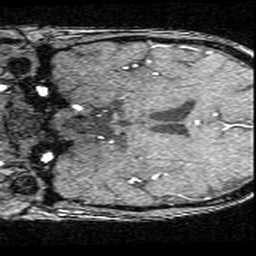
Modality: angio
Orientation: coronal
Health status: ill
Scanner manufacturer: siemens
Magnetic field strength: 3 T
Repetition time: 0.022 s
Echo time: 0.00395 s